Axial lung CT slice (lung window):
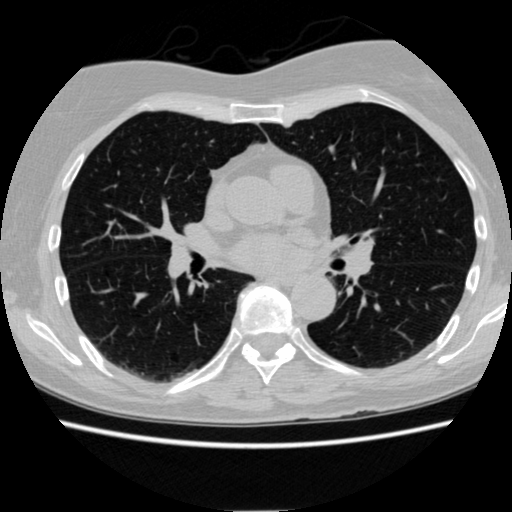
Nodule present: no